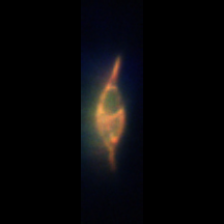
Taxon: Ceratium
Group: Dinoflagellates